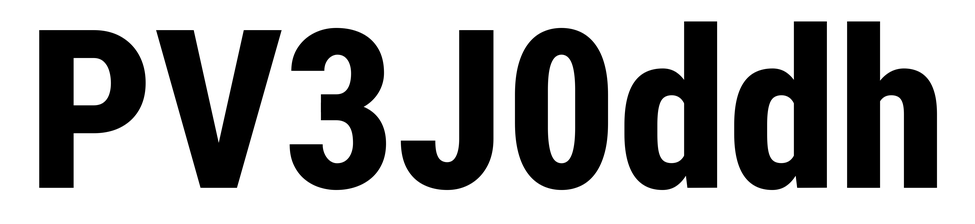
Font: Roboto_Condensed_ExtraBold